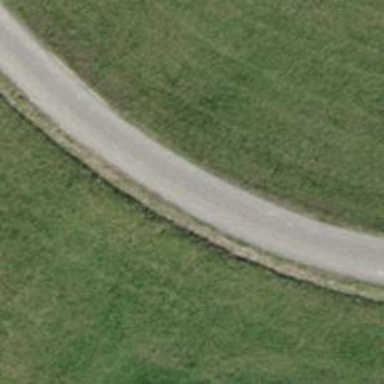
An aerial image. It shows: Asphalt road track with grade1 track quality suitable for agricultural vehicles.